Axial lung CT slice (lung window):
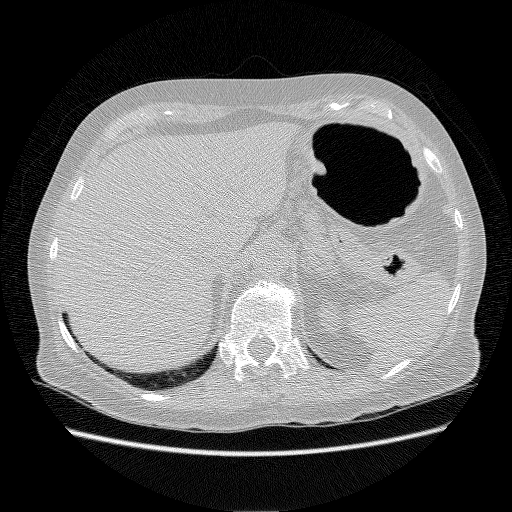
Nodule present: no